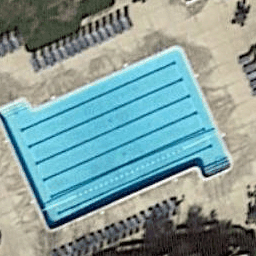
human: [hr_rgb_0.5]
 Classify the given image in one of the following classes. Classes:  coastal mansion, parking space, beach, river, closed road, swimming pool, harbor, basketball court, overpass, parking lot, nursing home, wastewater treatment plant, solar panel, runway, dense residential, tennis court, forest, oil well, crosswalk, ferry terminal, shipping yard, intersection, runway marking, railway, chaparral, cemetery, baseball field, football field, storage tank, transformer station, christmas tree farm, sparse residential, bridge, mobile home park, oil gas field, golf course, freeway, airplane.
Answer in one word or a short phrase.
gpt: swimming pool